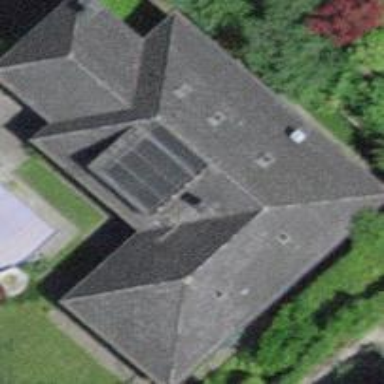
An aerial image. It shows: Simple house.